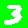
Digit: 3